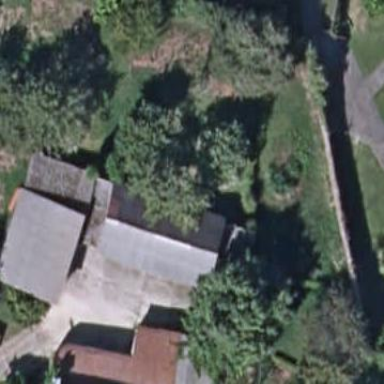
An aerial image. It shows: Shed.